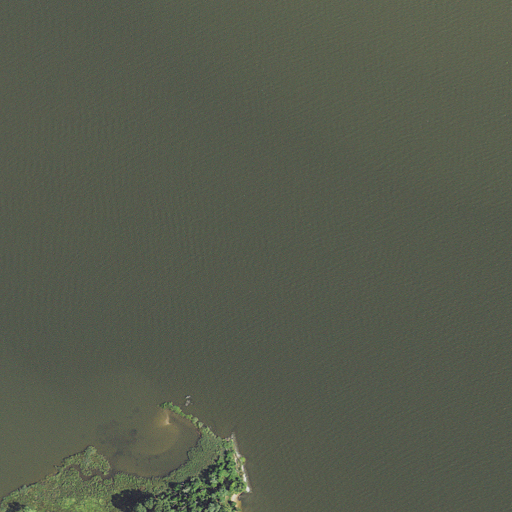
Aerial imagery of cape in Maryland named Boxes Point containing open water, herbaceous wetlands, and woody wetlands